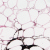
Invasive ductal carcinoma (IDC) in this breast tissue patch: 0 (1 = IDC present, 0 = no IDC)